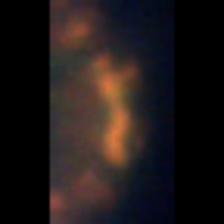
Taxon: Diatom_aggregate
Group: Diatoms